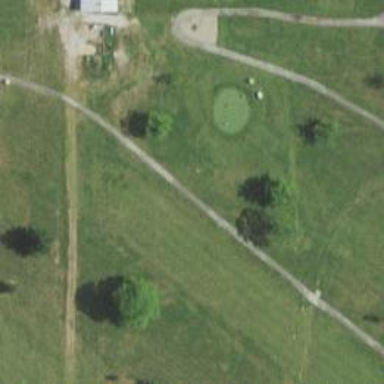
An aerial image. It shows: View of golf hole.